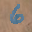
Label: 6